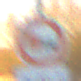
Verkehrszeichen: UeberholverbotKraftfahrzeuge
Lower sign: LaengeEinerStrecke5
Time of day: SunriseSunset
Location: Outdoor (Nature)
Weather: Clear
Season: Winter
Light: Natural